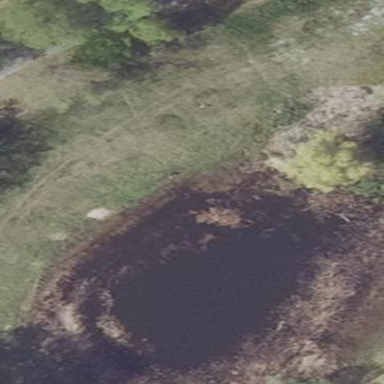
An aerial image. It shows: Pond surrounded by natural water.